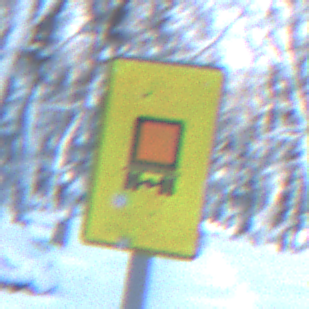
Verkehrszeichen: KennzeichnungspflichtigeFahrzeugeGefaehrlicheGueterOhnePfeilsymbol
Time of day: MorningAfternoon
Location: Outdoor (Nature)
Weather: Clear
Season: Winter
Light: Natural